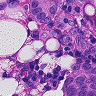
Metastatic tissue present: yes